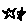
Label: star